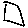
Label: square